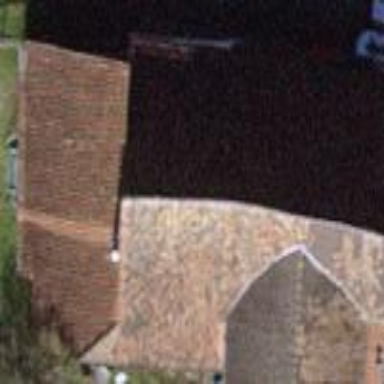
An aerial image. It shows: Gabled roof house.